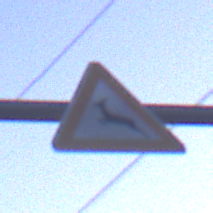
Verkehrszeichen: WildwechselRechts
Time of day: SunriseSunset
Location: Outdoor (Nature)
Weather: Clear
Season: NotSpecified
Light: Natural